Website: apple
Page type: account-selection
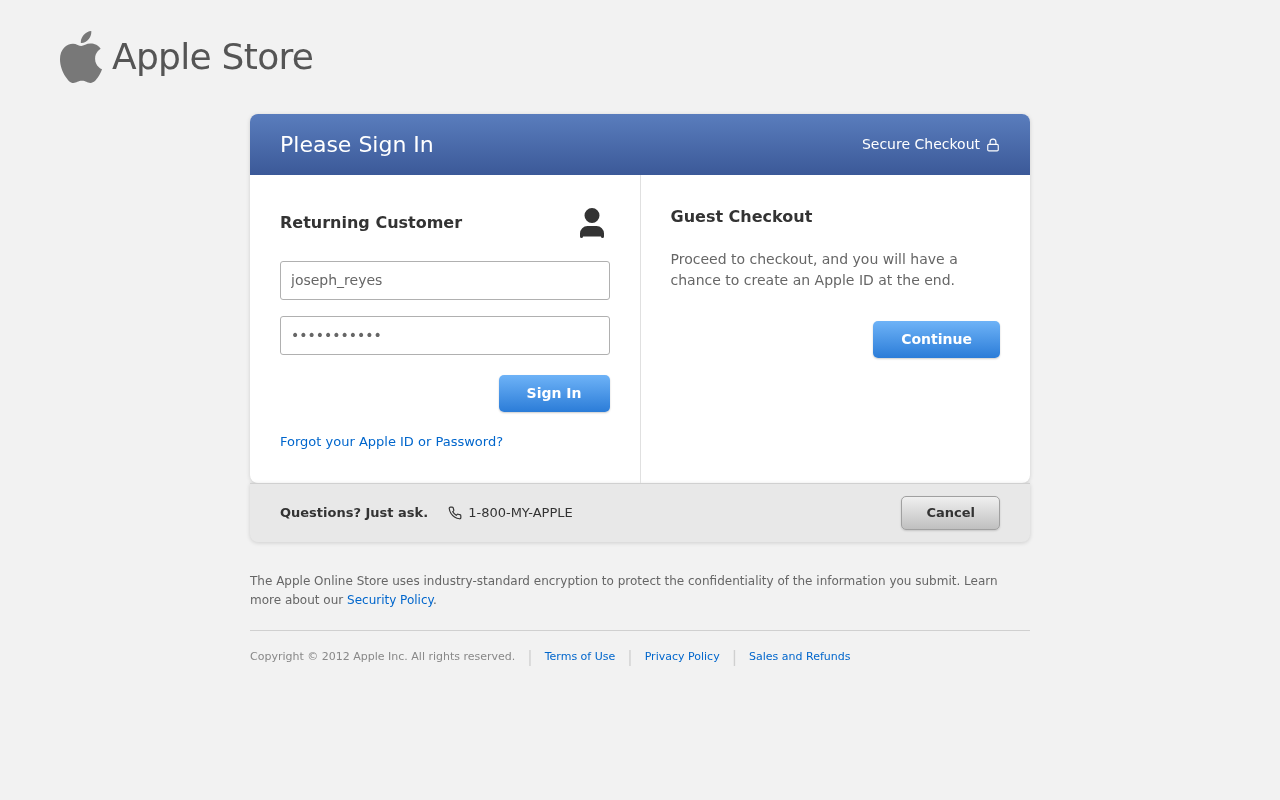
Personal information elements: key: PII_LOGIN_USERNAME
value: joseph_reyes